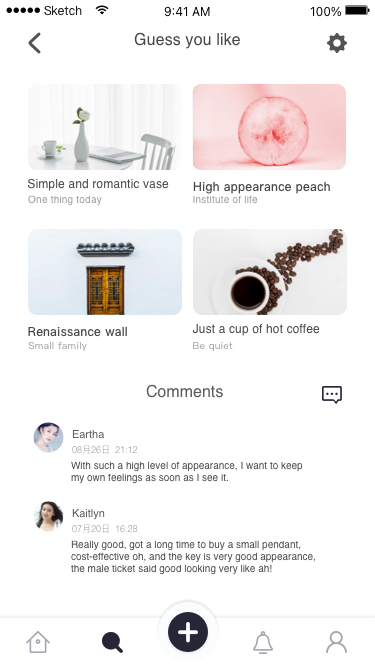
Text in this UI design:
100%
9:41 AM
Sketch
Guess you like
Simple and romantic vase
One thing today
Just a cup of hot coffee
Be quiet
Renaissance wall
Small family
High appearance peach
Institute of life
Comments
Eartha
08月26日  21:12
With such a high level of appearance, I want to keep my own feelings as soon as I see it.
Kaitlyn
07月20日  16:28
Really good, got a long time to buy a small pendant, cost-effective oh, and the key is very good appearance, the male ticket said good looking very like ah!